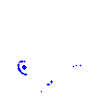
Particle: proton